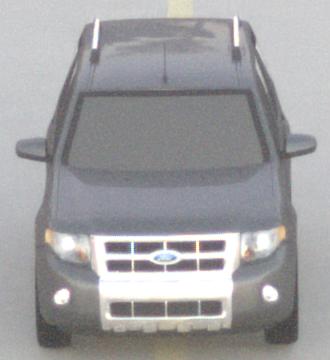
Make: Ford
Model: Escape Hybrid
Detailed model: -
Model produced from: 2004
Model produced until: 2012
Doors: 5
Color: gray
Road condition: dry road
Daytime: sunrise or sunset
Contrast: low contrast